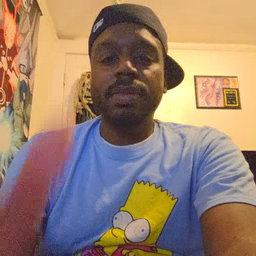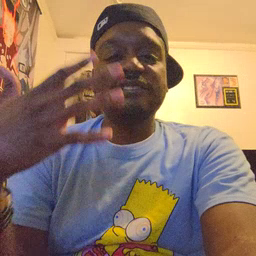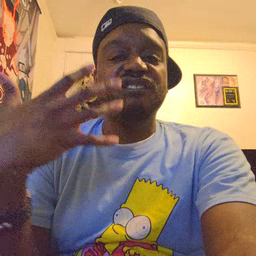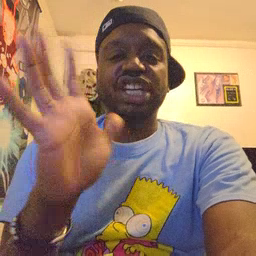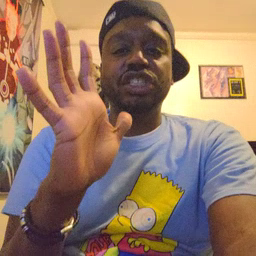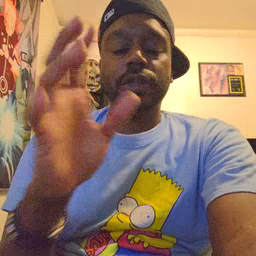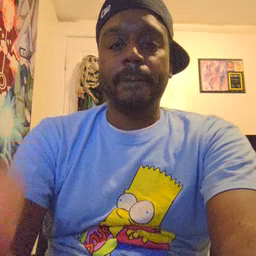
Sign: finish